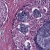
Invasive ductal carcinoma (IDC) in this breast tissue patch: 0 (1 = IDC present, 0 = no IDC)